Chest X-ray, PA view. Patient: 49 years old, sex M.
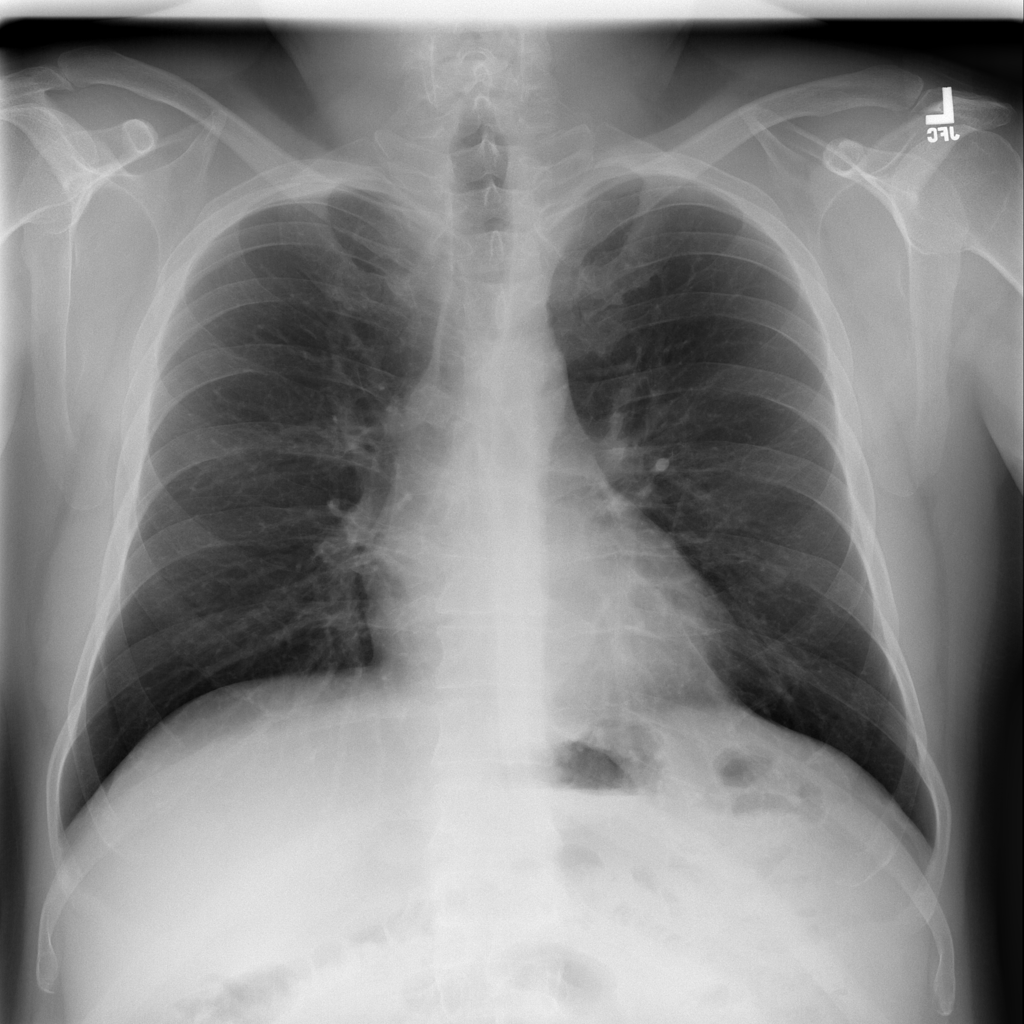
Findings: No Finding